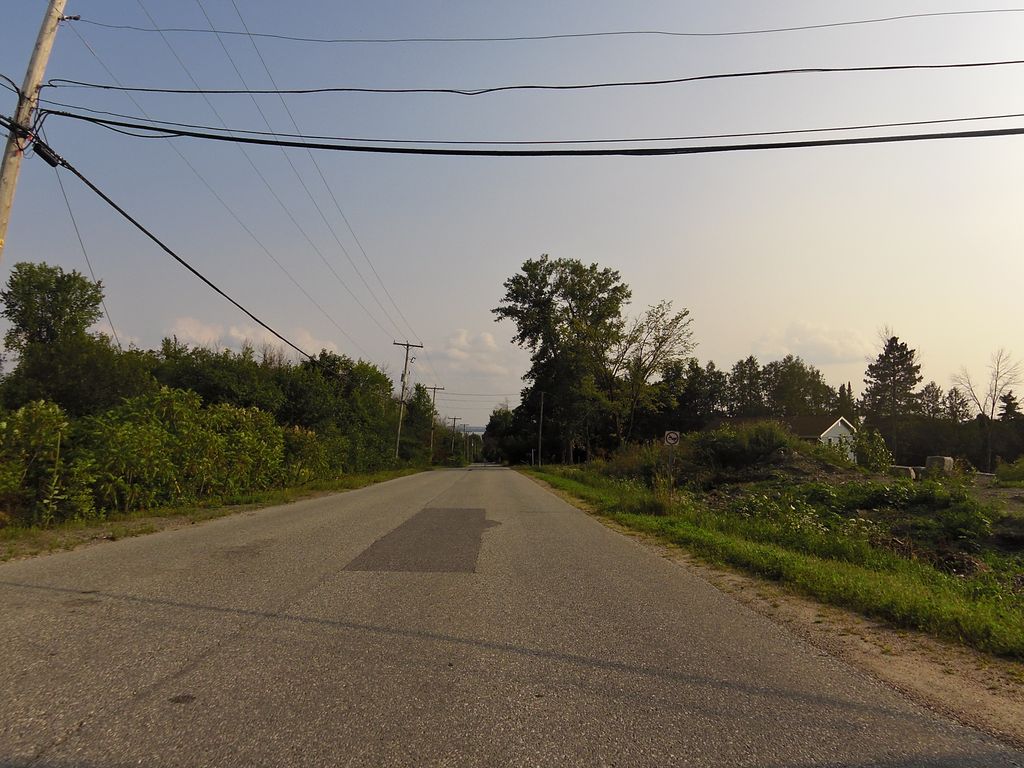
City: ottawa-gatineau